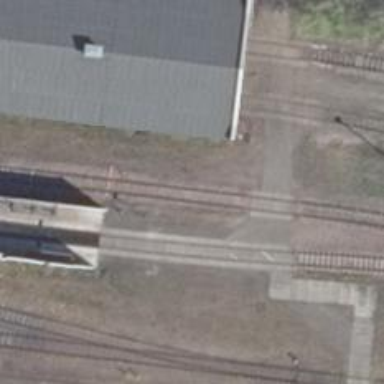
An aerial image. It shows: Railway switch.